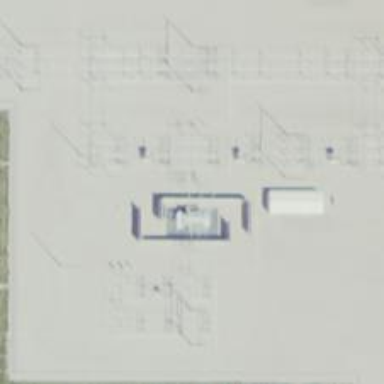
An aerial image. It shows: Switch for power supply.